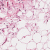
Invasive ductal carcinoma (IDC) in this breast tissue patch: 0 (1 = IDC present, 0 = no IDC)